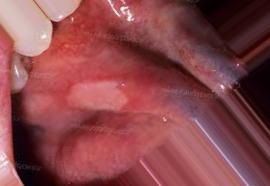
Condition: Mouth Ulcer